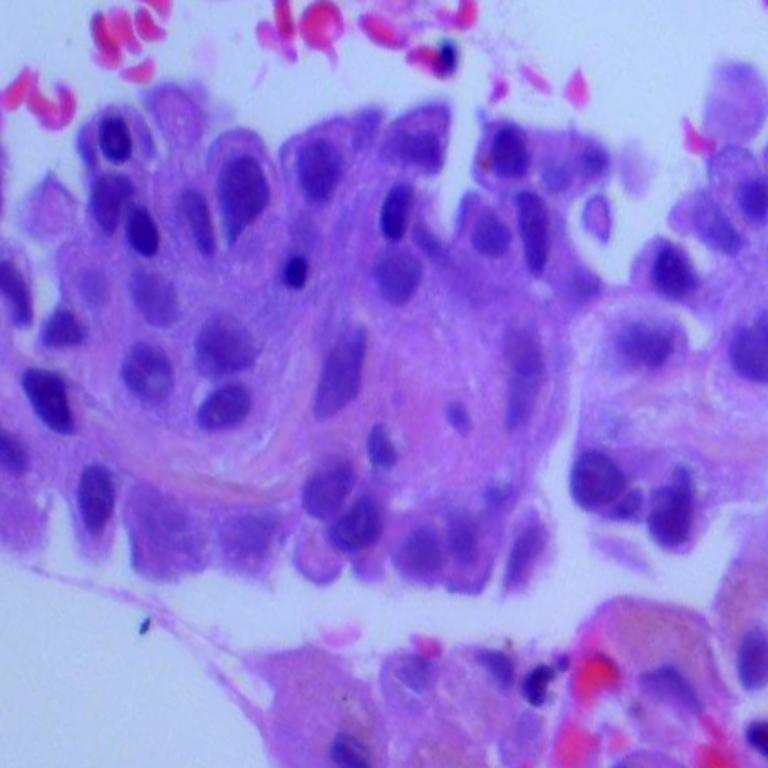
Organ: lung
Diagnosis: adenocarcinomas